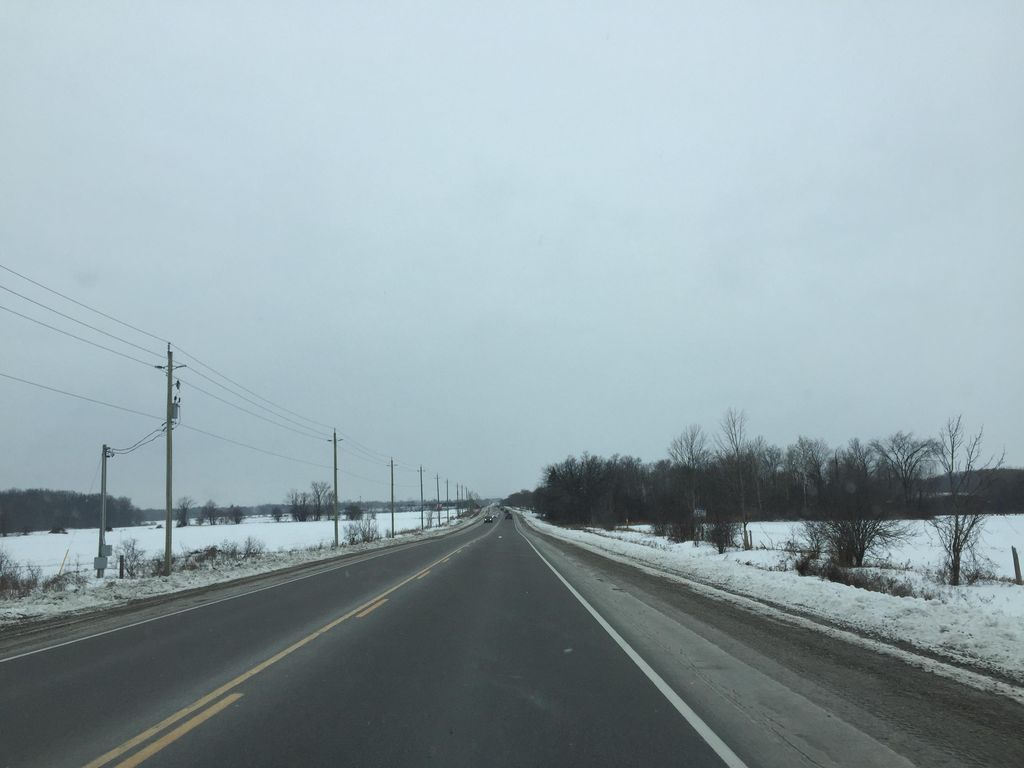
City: kitchener-waterloo